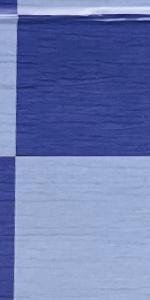
Label: Empty